Field crop: maize
Growth stage: 2
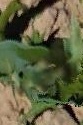
Species: maize